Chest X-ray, PA view. Patient: 47 years old, sex M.
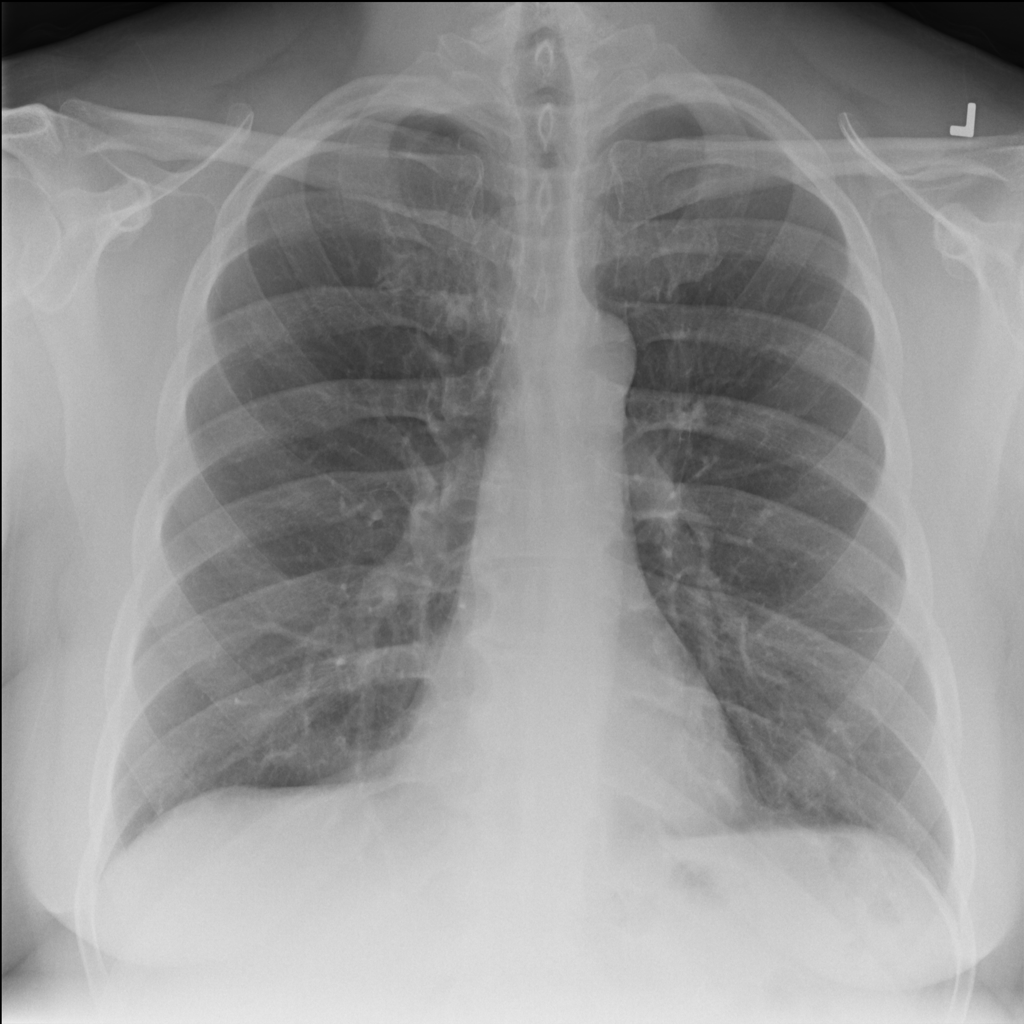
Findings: No Finding